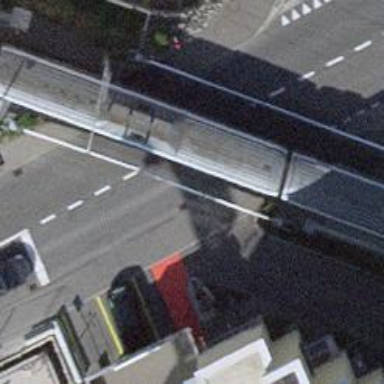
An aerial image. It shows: Full barrier level crossing along the railway.